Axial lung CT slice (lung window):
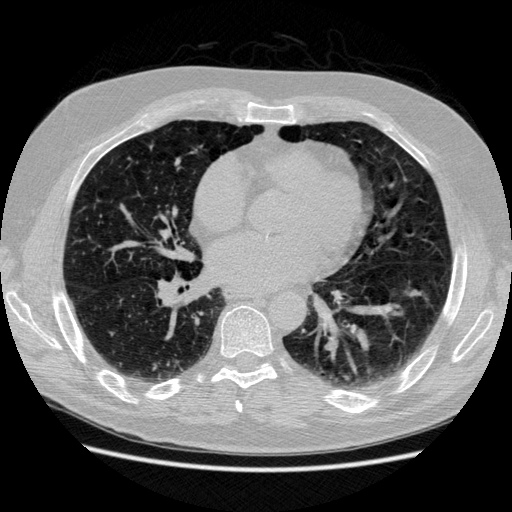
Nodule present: no